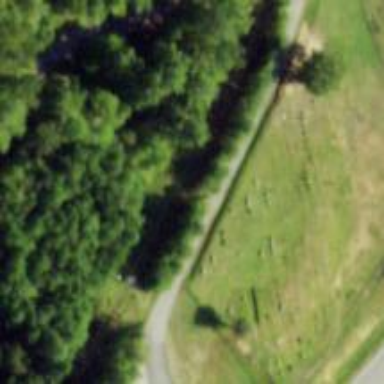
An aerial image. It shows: Graveyard used as cemetery.